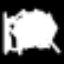
Label: octagon